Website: lowes
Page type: newsletter-management
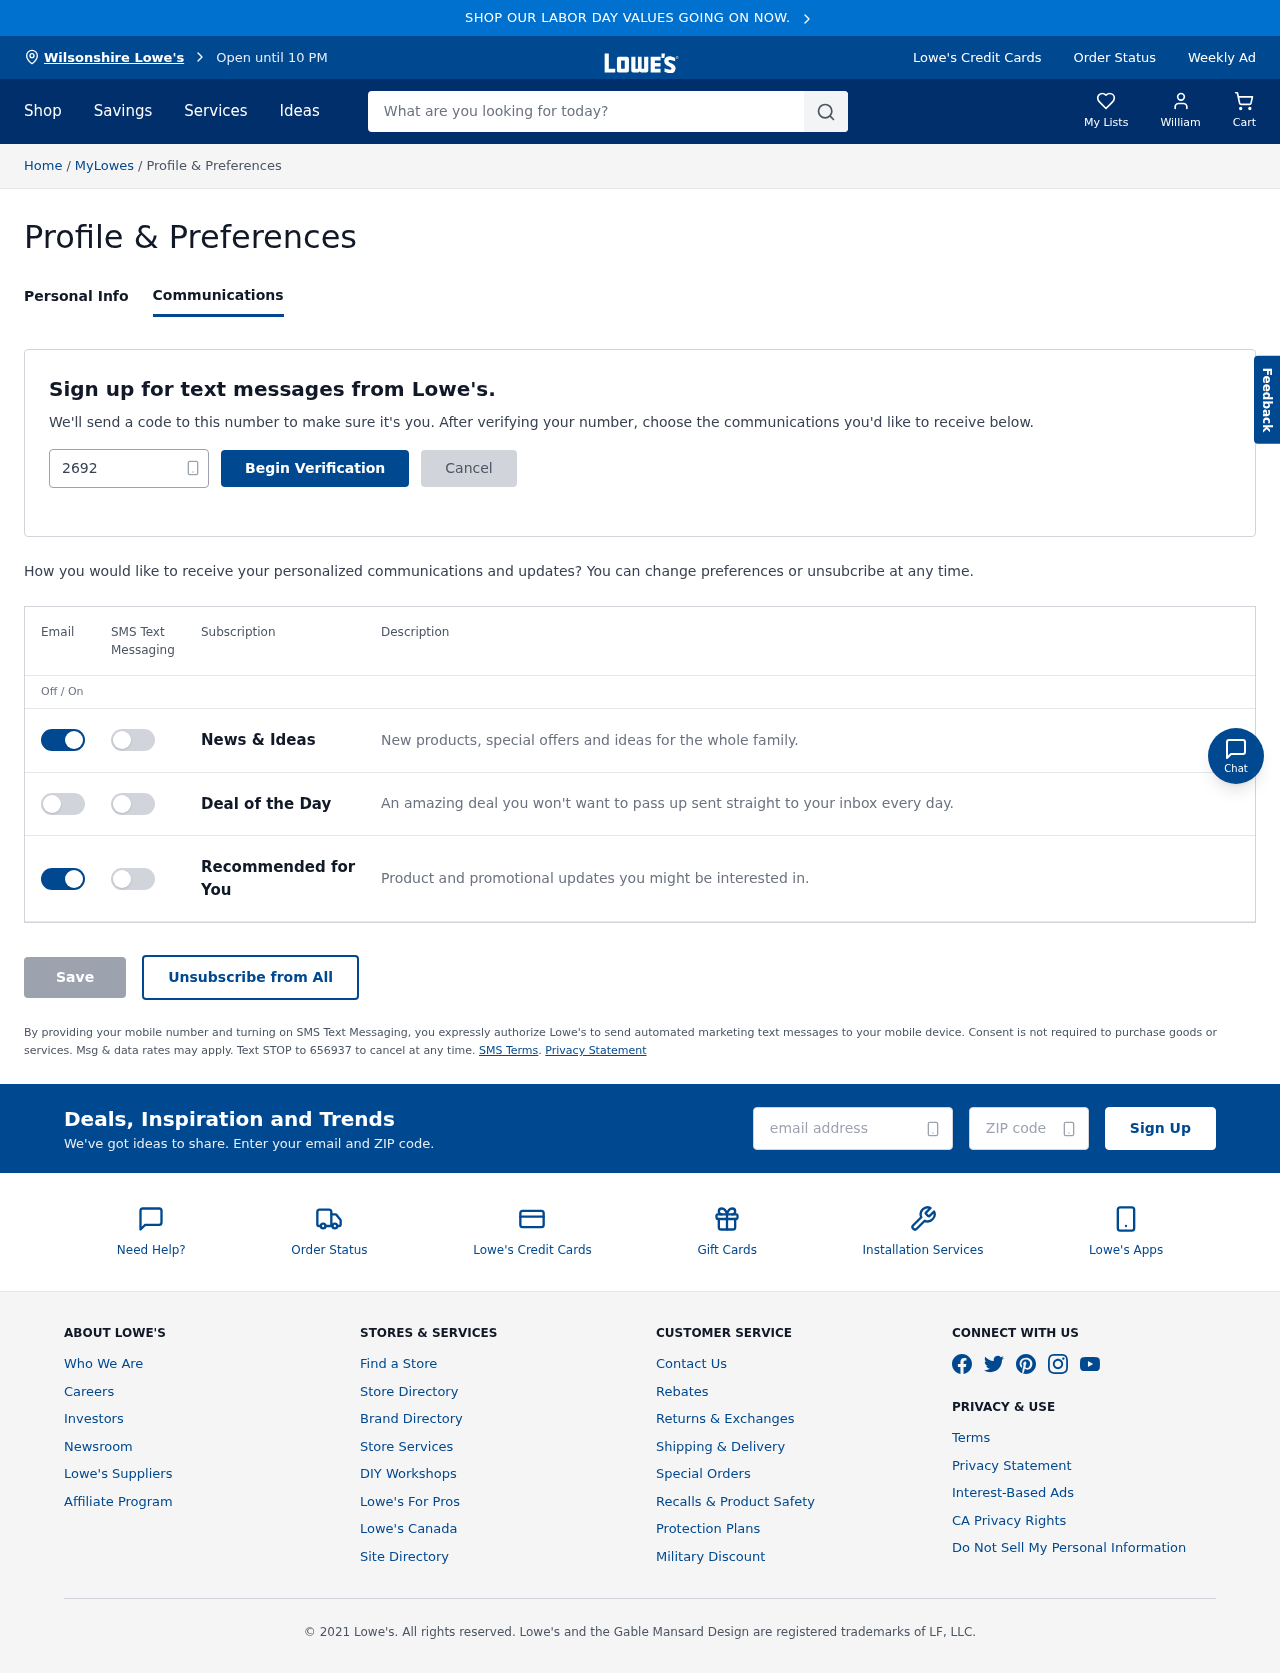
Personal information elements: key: PII_CITY
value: Wilsonshire Lowe's
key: PII_EMAIL
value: wlittle@gmail.com
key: PII_FIRSTNAME
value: William
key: PII_PHONE
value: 2692347198
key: PII_POSTCODE
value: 90064
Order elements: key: ORDER_NUM_ITEMS
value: Cart
Search elements: key: HEADER_SEARCH
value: What are you looking for today?